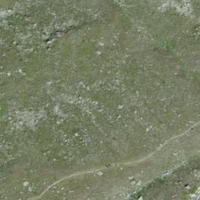
EUNIS habitat code: 26
Species observed at this site:
Marmota marmota